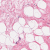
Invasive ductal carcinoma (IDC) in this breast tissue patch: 0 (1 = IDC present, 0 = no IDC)